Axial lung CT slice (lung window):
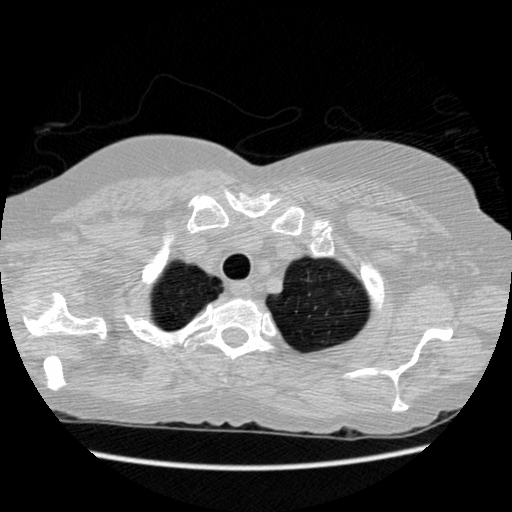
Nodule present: no